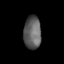
Tissue: skin
Cell type: Fibroblasts
Senescence score: 0.6949
Nuclear area (px): 562
Mean DAPI intensity: 95.39